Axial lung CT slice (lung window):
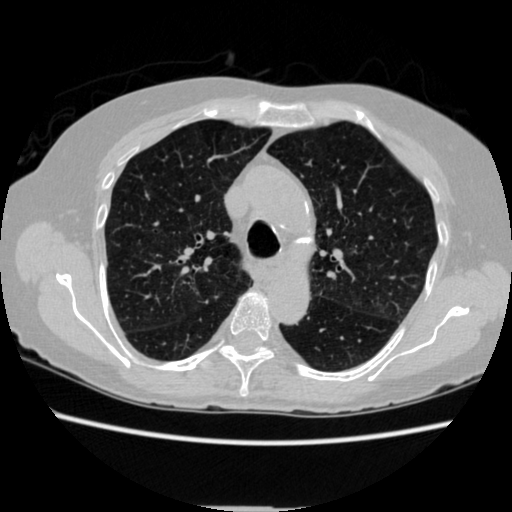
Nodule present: no